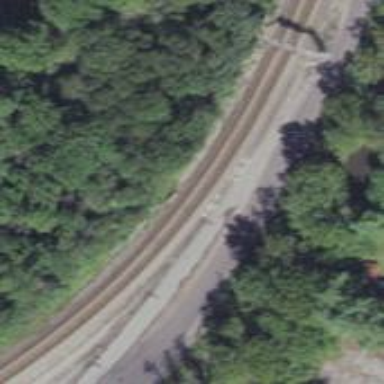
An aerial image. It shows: Railway track.